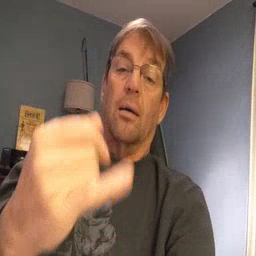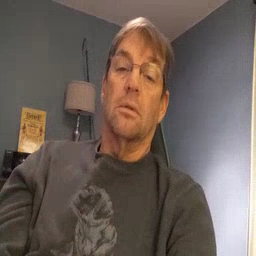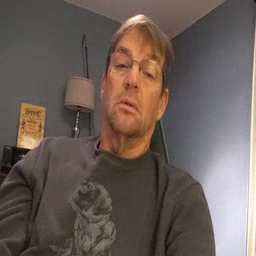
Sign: pajamas